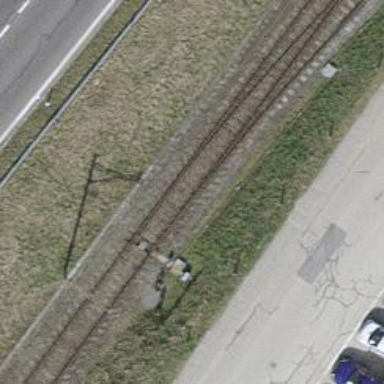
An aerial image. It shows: Railway switch.